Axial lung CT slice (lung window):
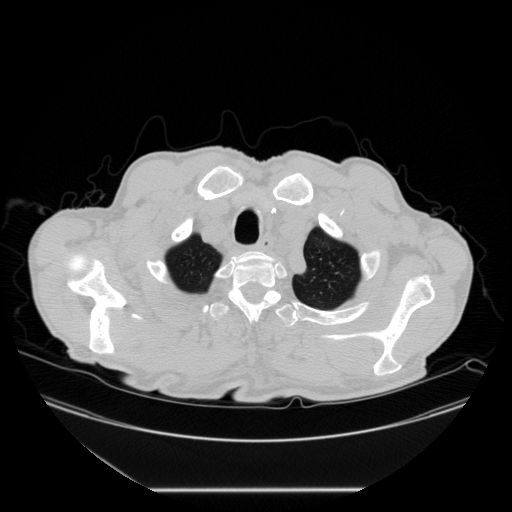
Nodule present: no